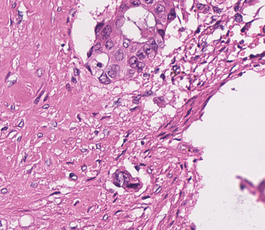
Tumor epithelial tissue: yes
Tumor-associated stroma tissue: yes
Normal tissue: no